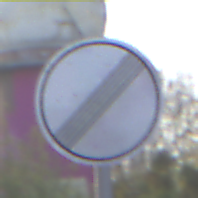
Verkehrszeichen: EndeSaemtlicherBegrenzungen
Umgebung: Outdoor, Urban
Tageszeit: MorningAfternoon
Wetter: PartlyCloudy
Licht: Natural
Jahreszeit: NotSpecified
Kontrast: MediumContrast